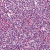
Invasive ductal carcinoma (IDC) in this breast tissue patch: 1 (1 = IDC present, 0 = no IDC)